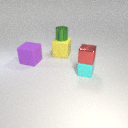
small cyan rubber cube in front of large yellow rubber cube